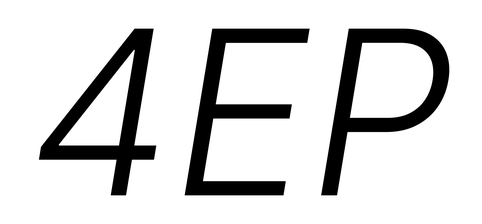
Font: Inter-Italic_Light_Italic